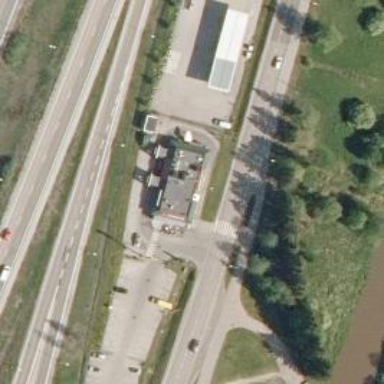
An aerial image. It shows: Asphalt cycleway.